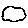
Label: cloud